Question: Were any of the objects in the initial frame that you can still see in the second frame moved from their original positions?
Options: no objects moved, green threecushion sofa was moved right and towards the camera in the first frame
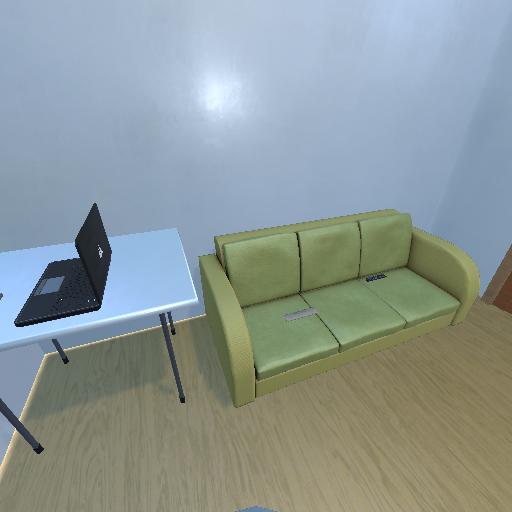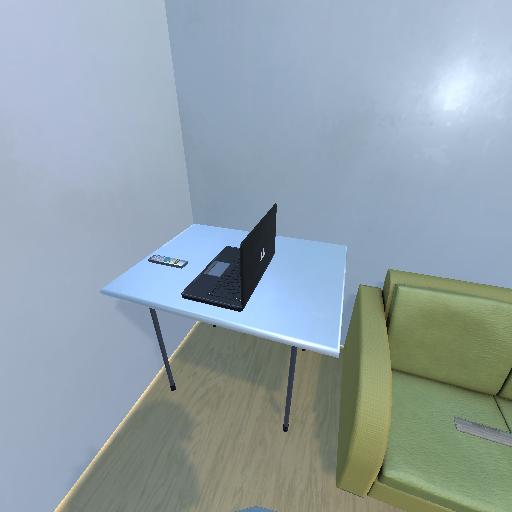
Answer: no objects moved